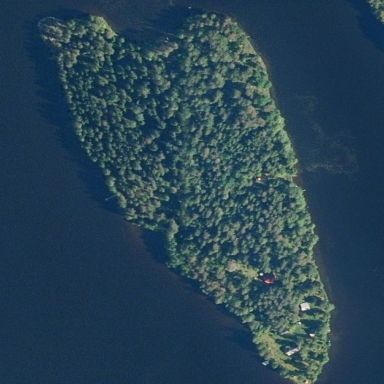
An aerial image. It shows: Islet.